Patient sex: M
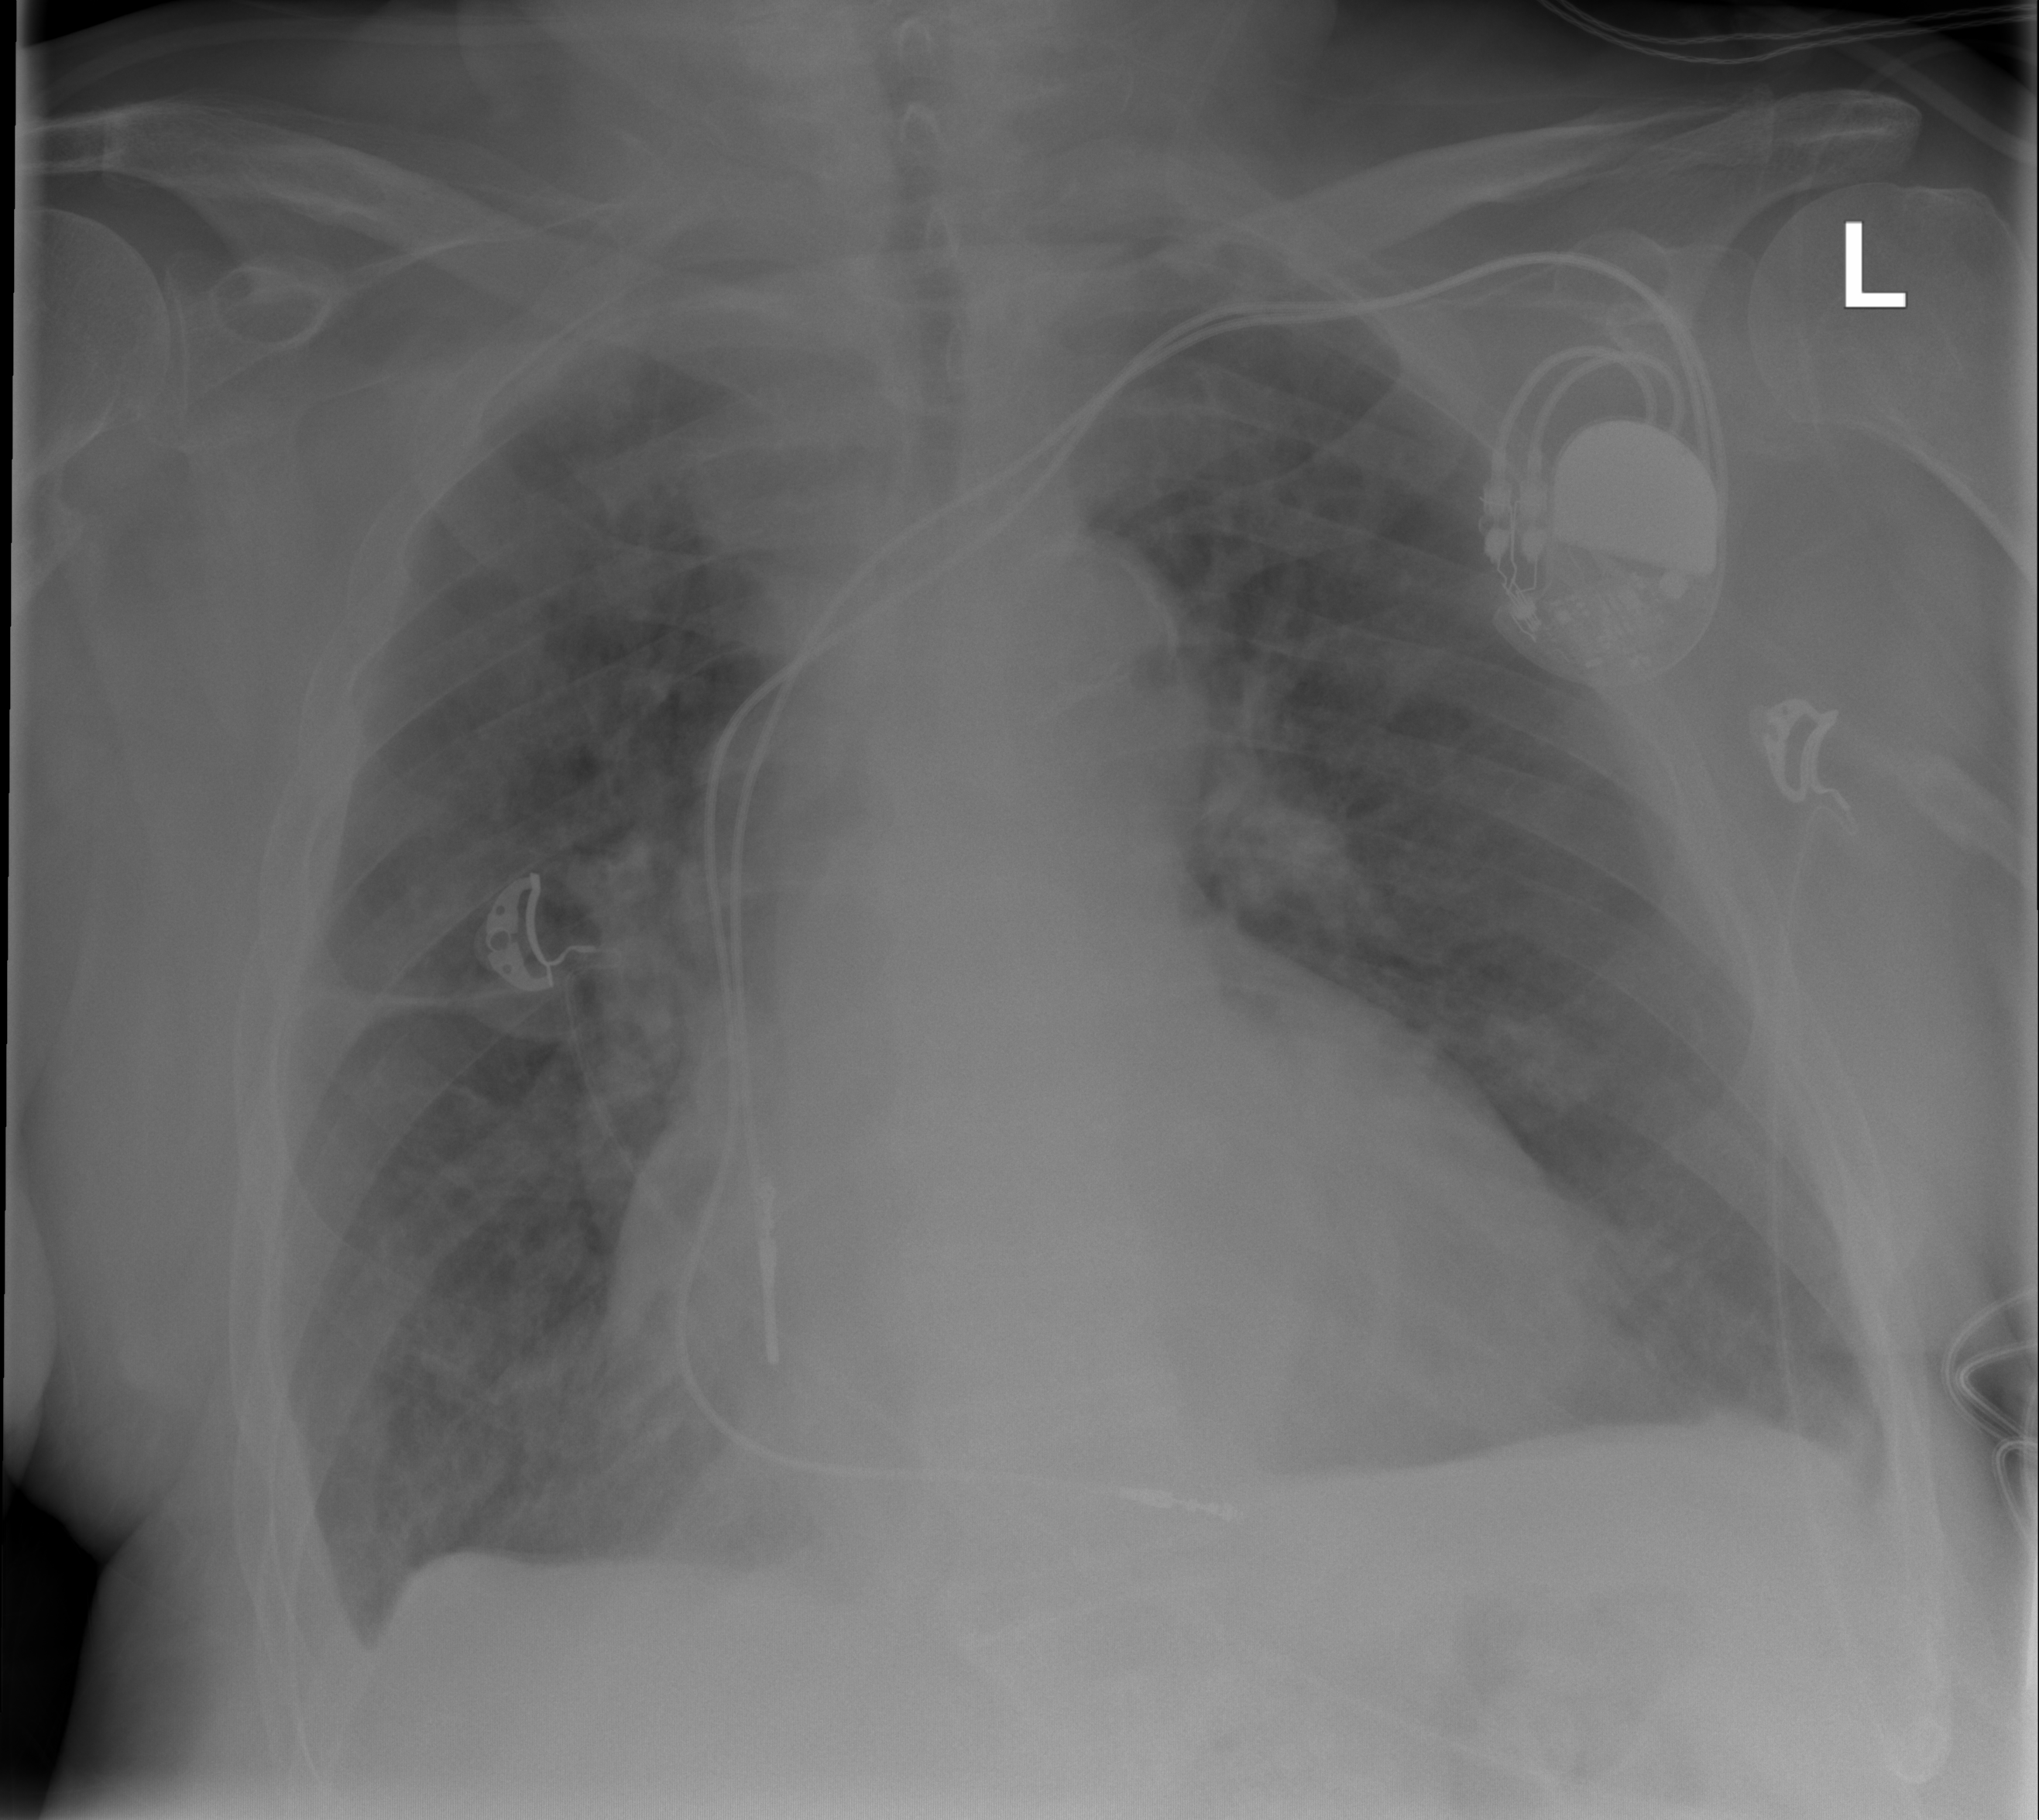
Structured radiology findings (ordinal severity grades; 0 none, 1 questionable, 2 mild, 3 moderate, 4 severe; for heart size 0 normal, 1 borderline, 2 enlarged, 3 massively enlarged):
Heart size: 2
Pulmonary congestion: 2
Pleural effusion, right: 0
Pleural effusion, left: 0
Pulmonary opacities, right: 2
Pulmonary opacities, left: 0
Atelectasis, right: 0
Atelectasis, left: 2